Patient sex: M
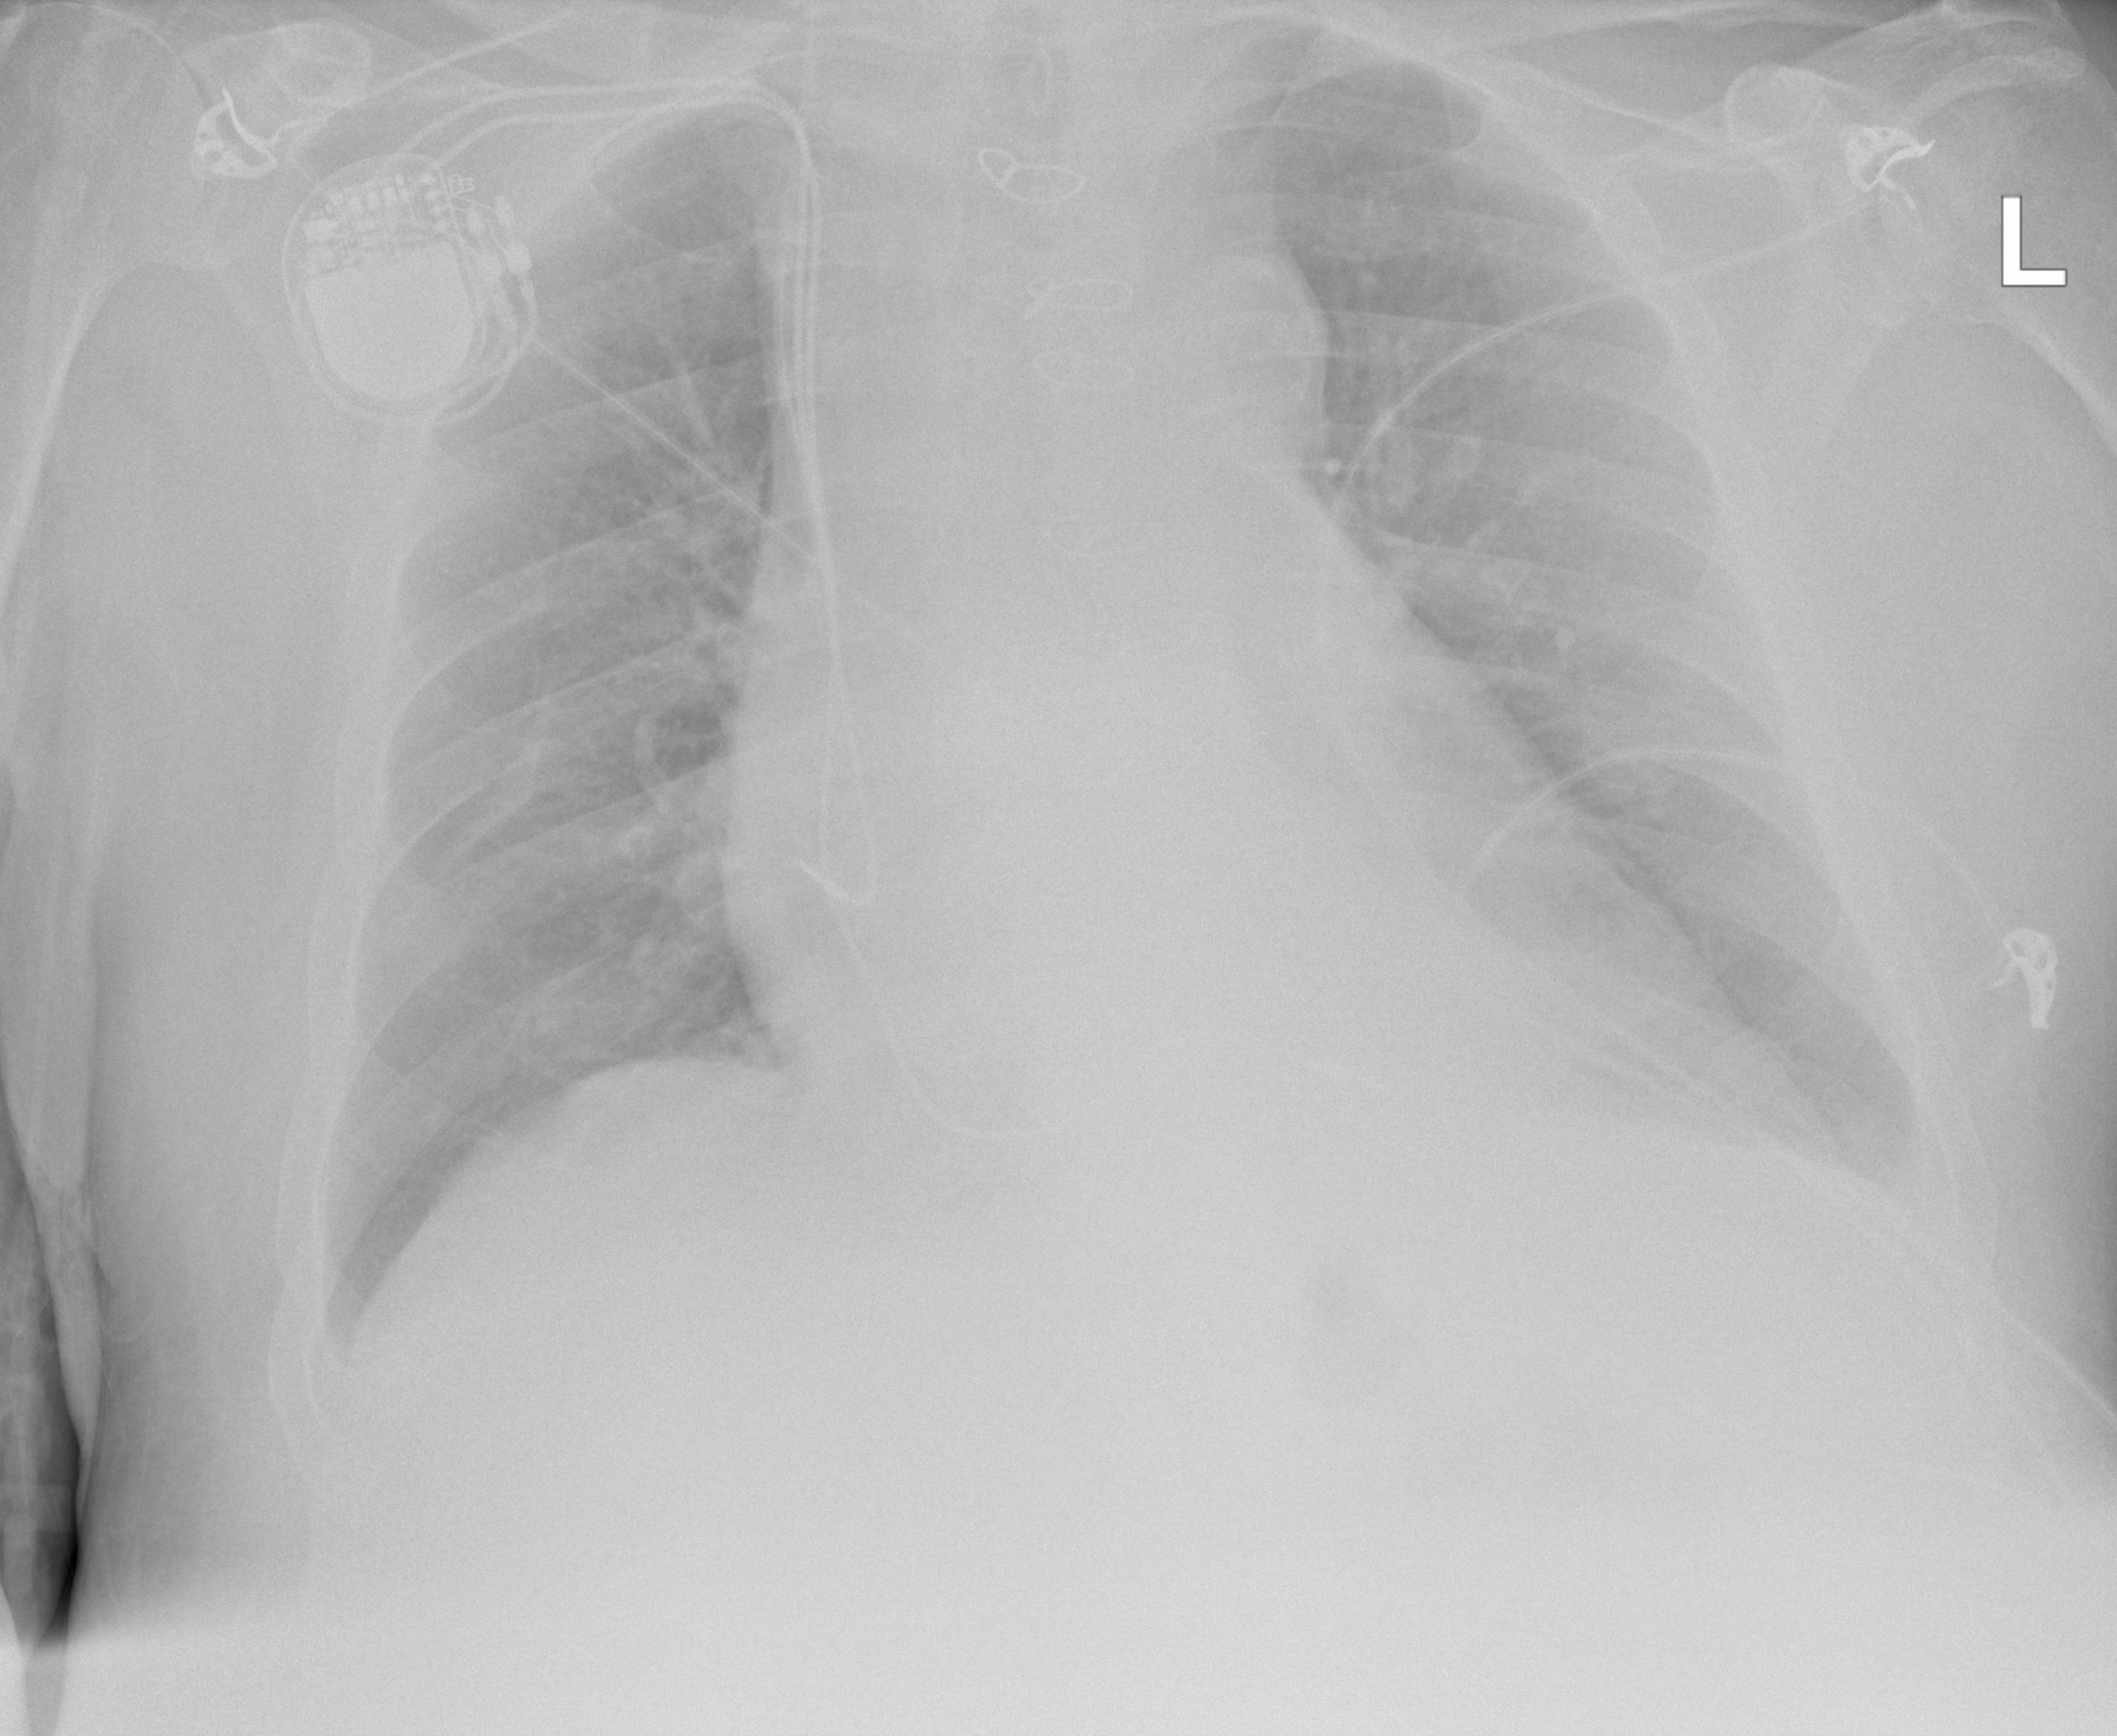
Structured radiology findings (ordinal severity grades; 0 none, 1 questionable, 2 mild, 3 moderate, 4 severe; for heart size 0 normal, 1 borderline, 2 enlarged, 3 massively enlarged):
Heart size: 1
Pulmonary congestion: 2
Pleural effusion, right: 2
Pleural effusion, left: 2
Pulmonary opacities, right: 0
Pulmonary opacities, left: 0
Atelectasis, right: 0
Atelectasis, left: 0